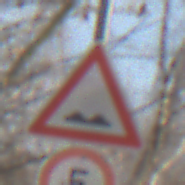
Verkehrszeichen: UnebeneFahrbahn
Zusatzzeichen unten: Geschwindigkeit5
Umgebung: Outdoor, Nature
Tageszeit: MorningAfternoon
Wetter: Clear
Licht: Natural
Jahreszeit: Winter
Kontrast: HighContrast